Field crop: maize
Growth stage: 2
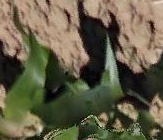
Species: maize